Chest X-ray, AP view. Patient: 23 years old, sex F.
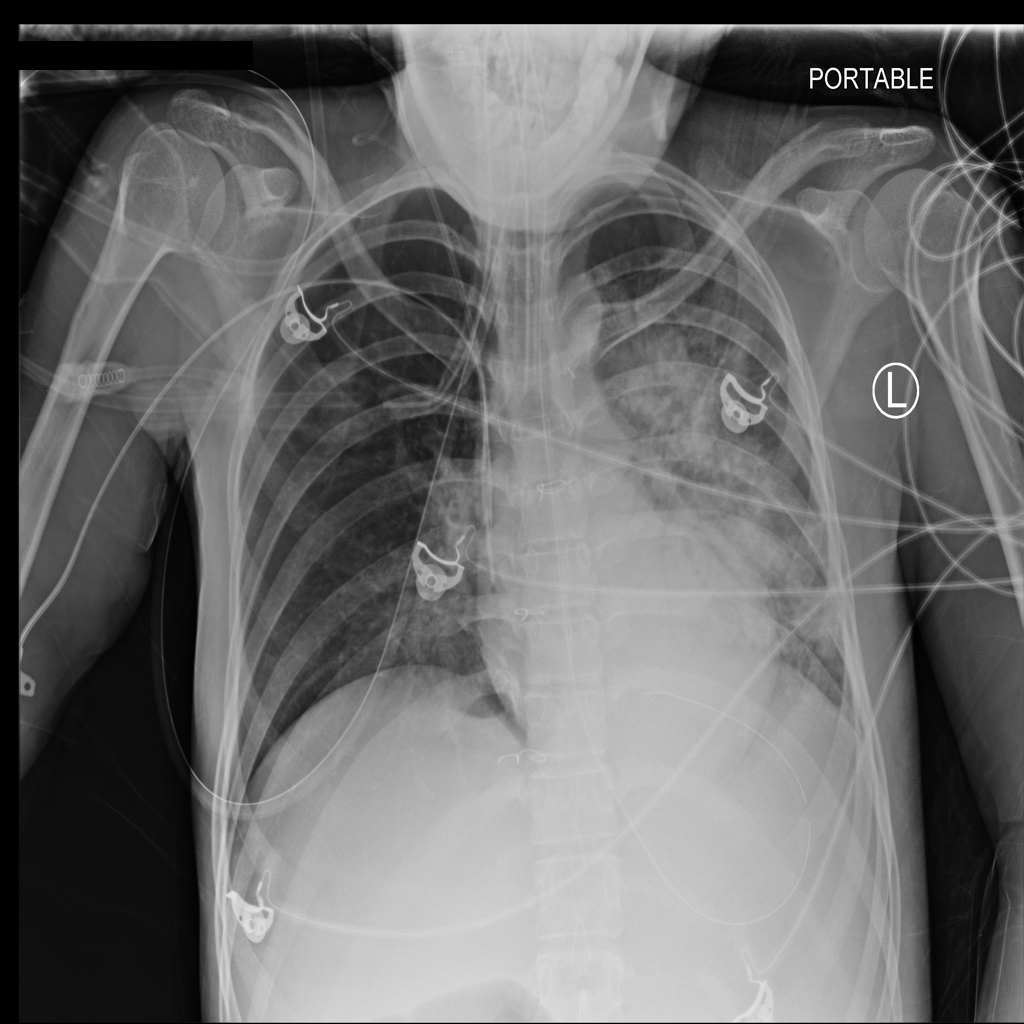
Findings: Consolidation